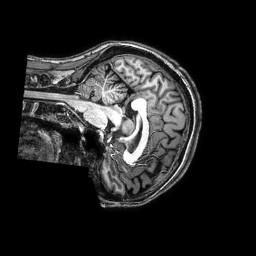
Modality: T1w
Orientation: sagittal
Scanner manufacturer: philips
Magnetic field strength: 3 T
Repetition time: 0.008 s
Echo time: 0.003588 s